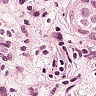
Metastatic tissue present: yes